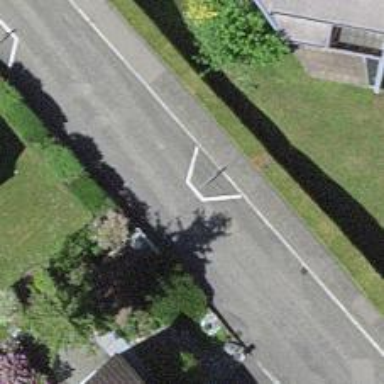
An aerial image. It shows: Chicane for traffic calming.